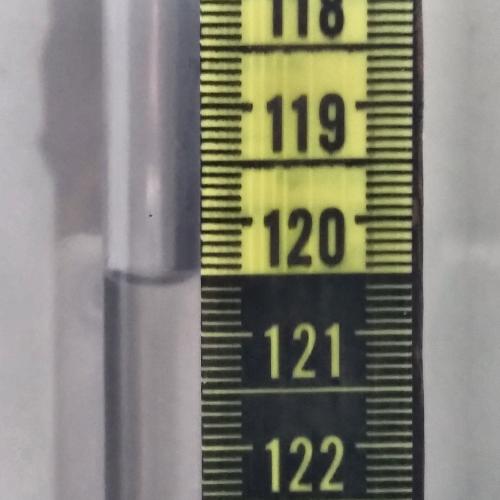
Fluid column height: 120.5 cm